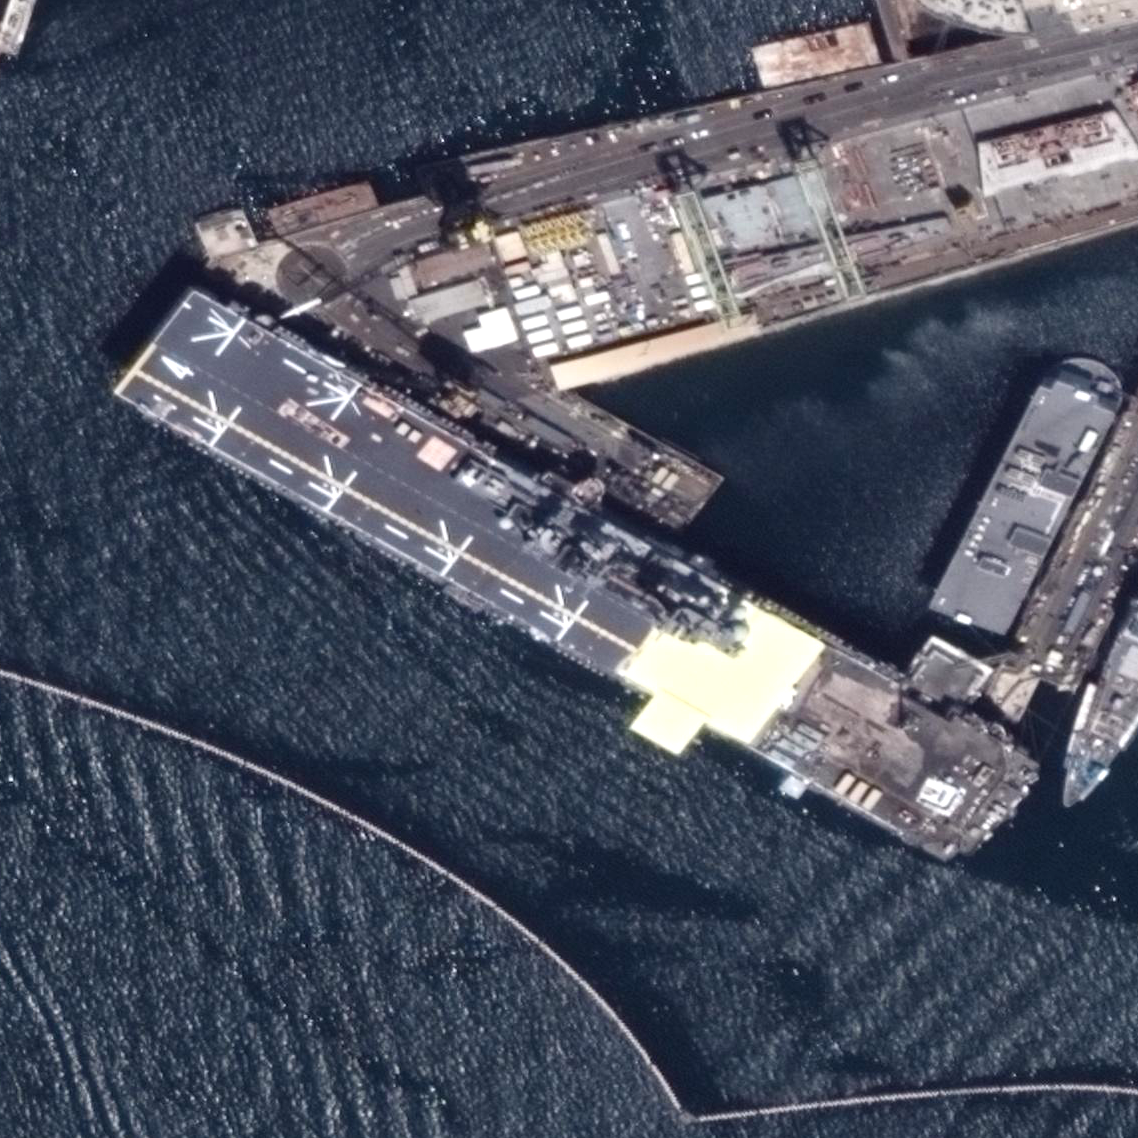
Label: assault